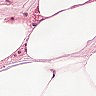
Metastatic tissue present: no